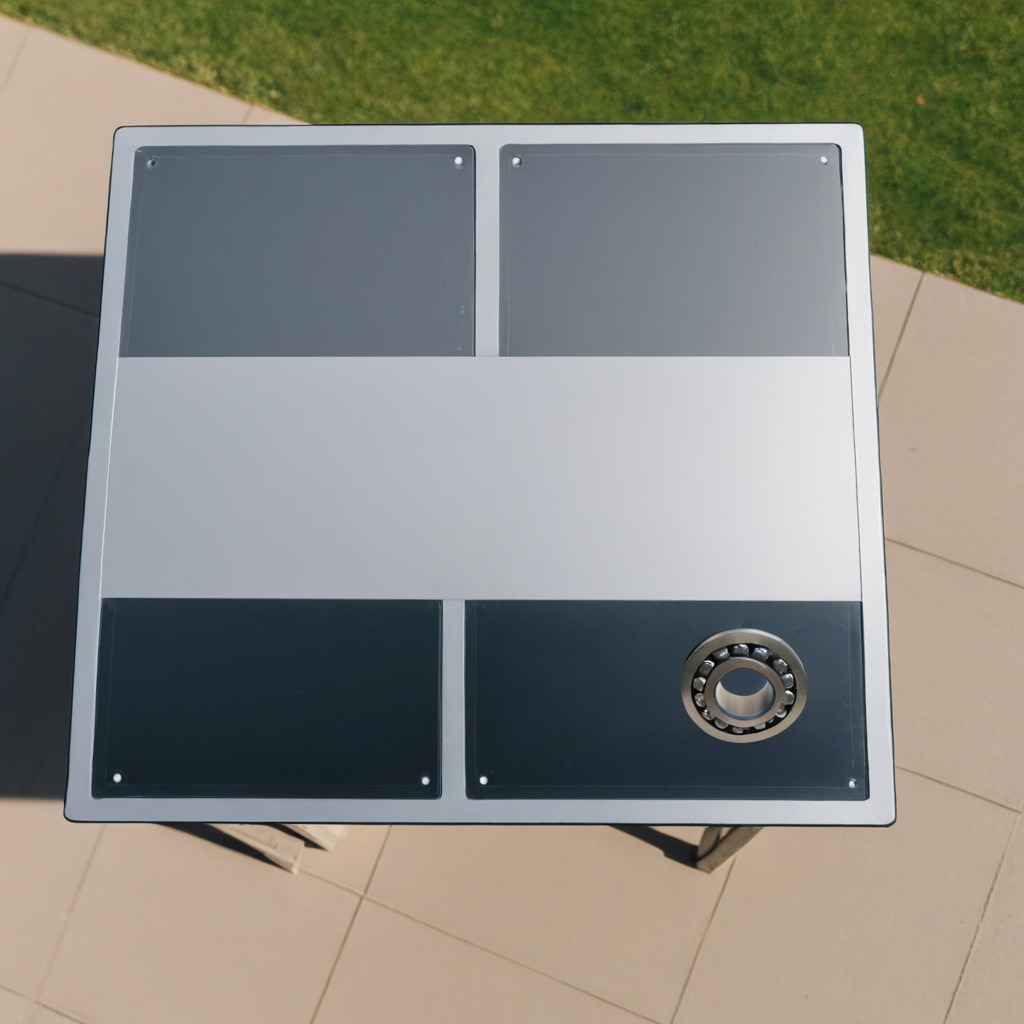
A metal ball bearing is lying on the table.